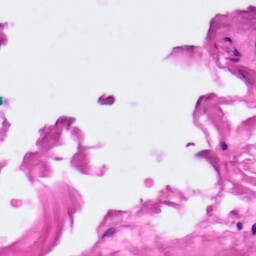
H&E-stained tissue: Pancreatic